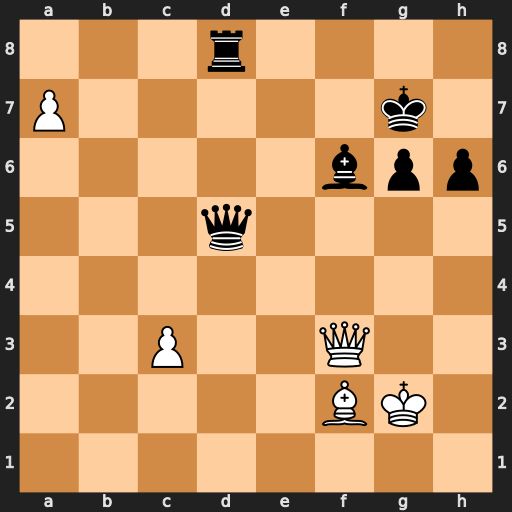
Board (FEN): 3r4/P5k1/5bpp/3q4/8/2P2Q2/5BK1/8
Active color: w
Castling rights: -
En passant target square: -
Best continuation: Qxd5 Rxd5 a8=Q